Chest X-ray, AP view. Patient: 45 years old, sex M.
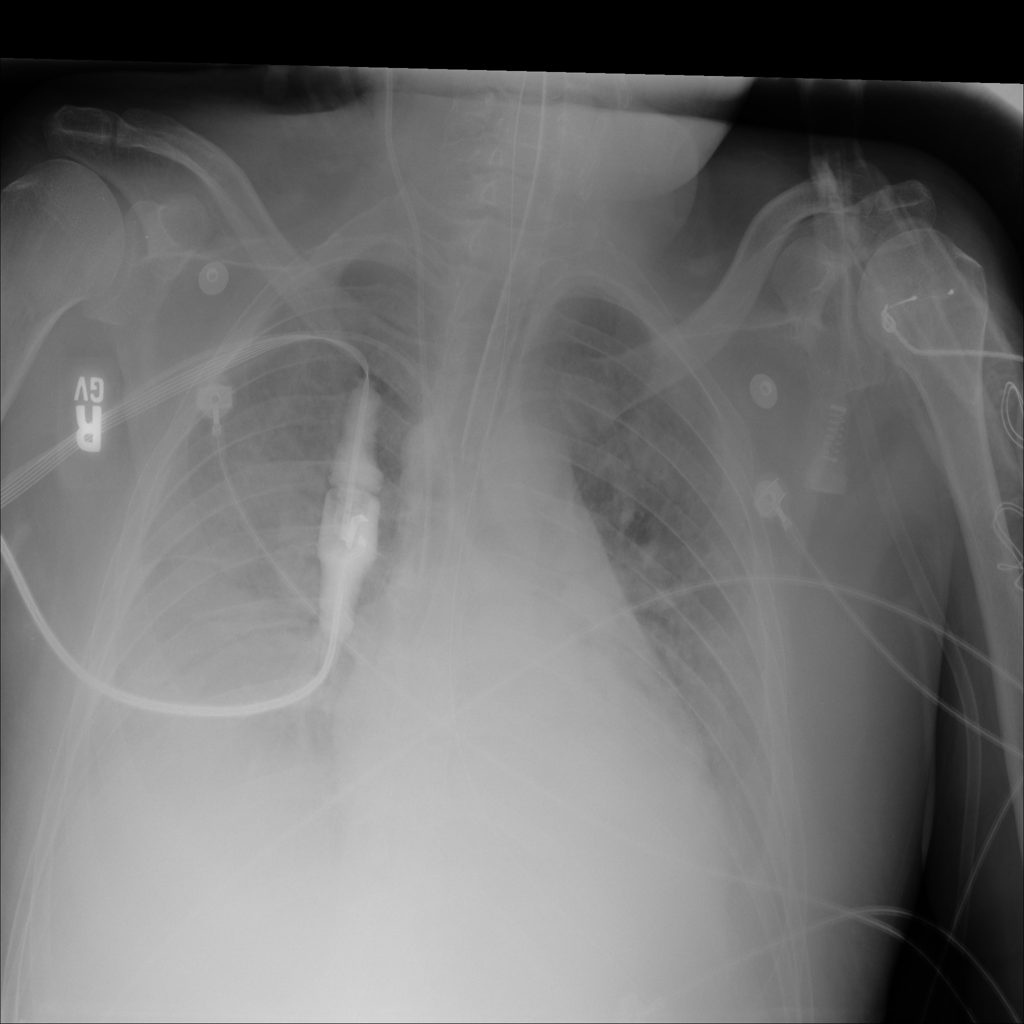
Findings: Infiltration